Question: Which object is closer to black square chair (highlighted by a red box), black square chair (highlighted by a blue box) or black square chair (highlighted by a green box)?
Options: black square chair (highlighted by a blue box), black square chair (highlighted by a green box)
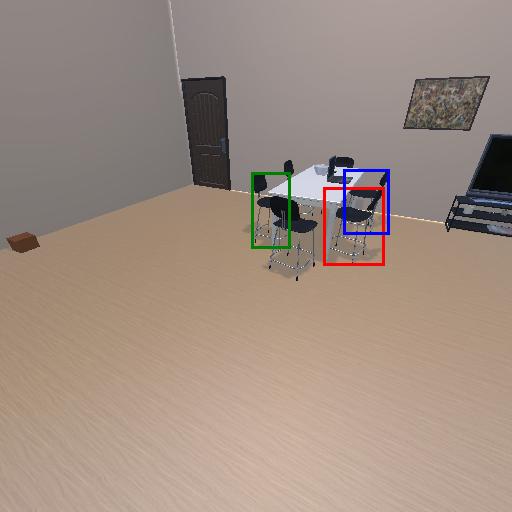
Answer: black square chair (highlighted by a blue box)